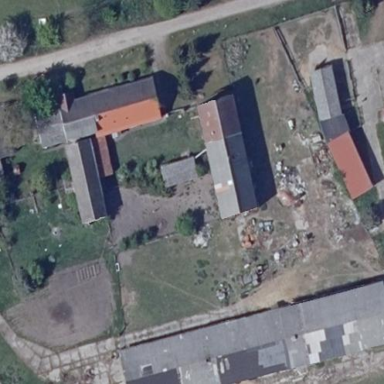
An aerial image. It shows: Farmyard area.